Field crop: maize
Growth stage: 1
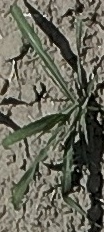
Species: sorghum